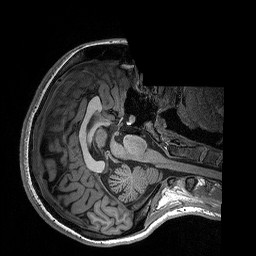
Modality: T1w
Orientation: axial
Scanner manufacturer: siemens
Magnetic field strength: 3 T